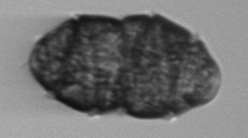
Label: Margalefidinium